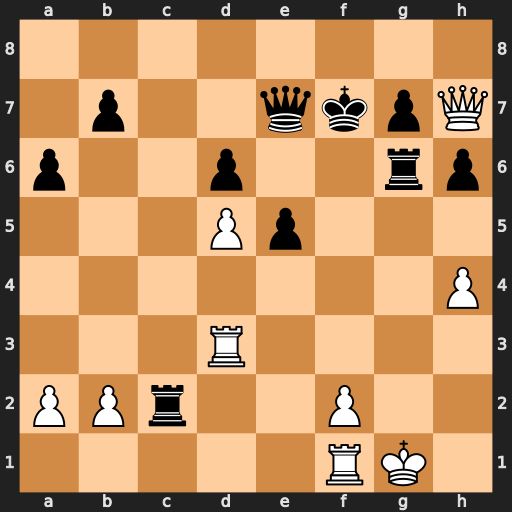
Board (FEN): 8/1p2qkpQ/p2p2rp/3Pp3/7P/3R4/PPr2P2/5RK1
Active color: w
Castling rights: -
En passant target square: -
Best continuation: Rg3 Qf6 h5 Rg5 Qxc2